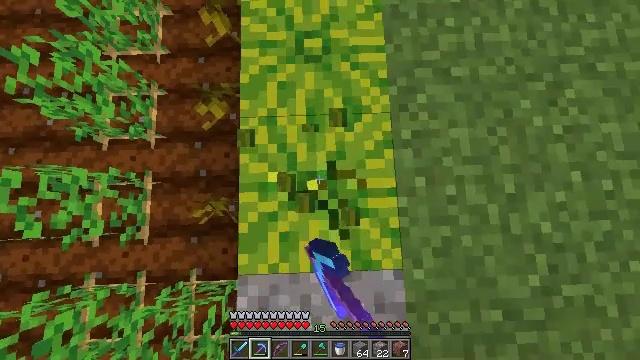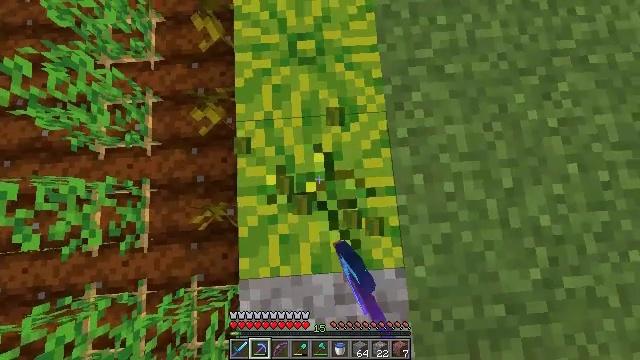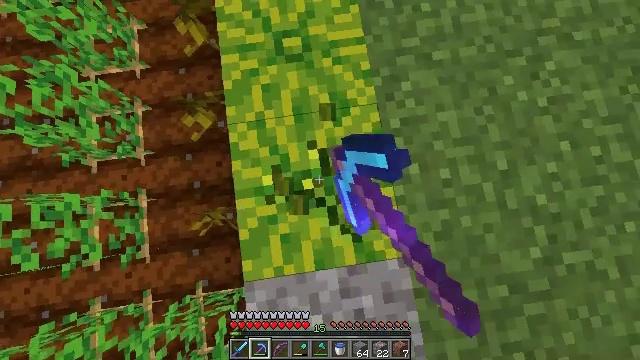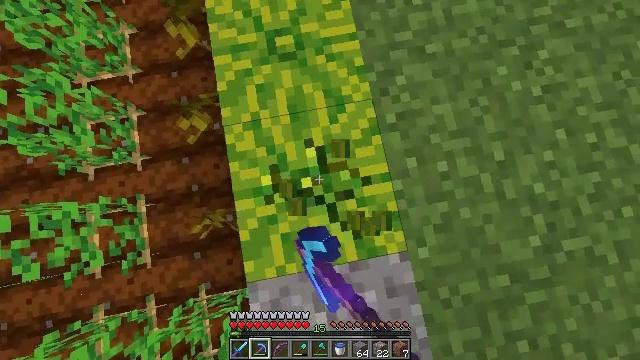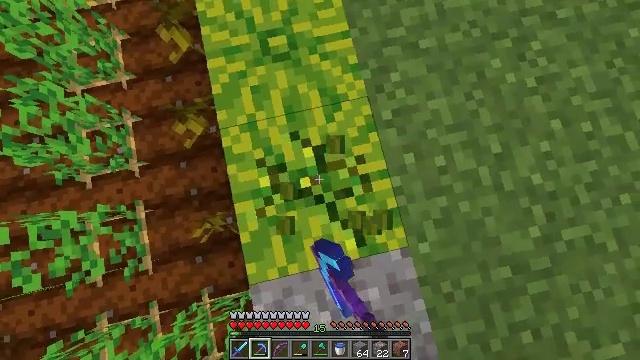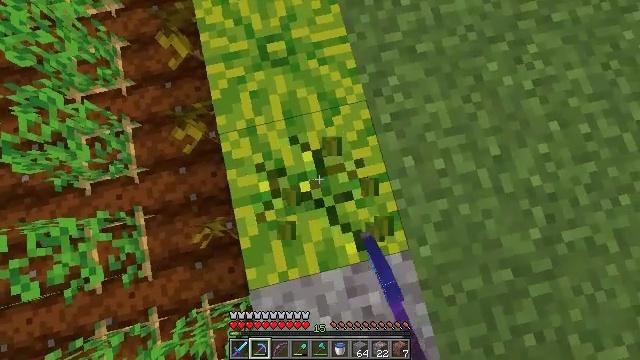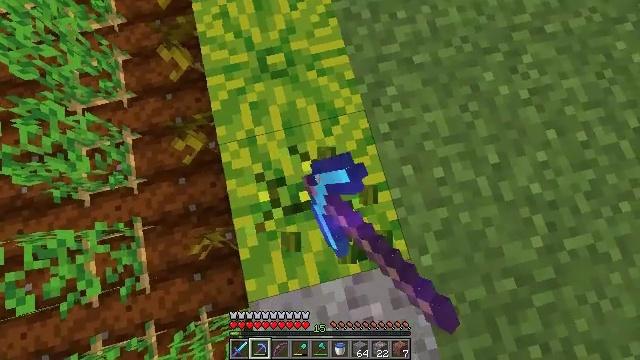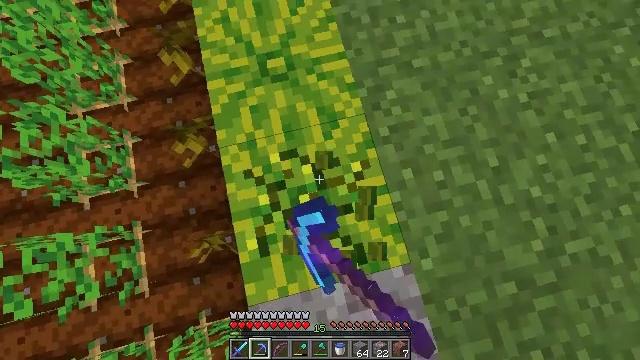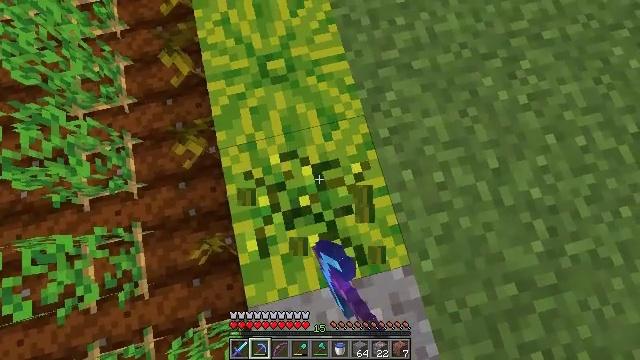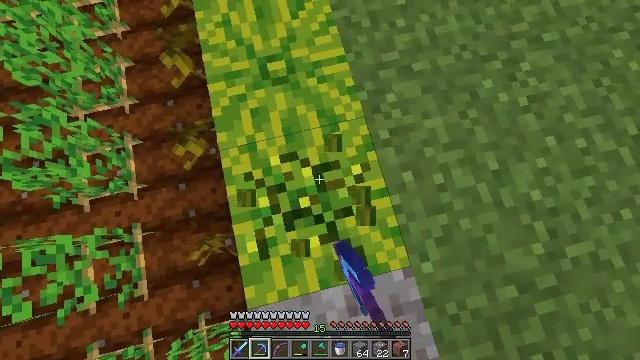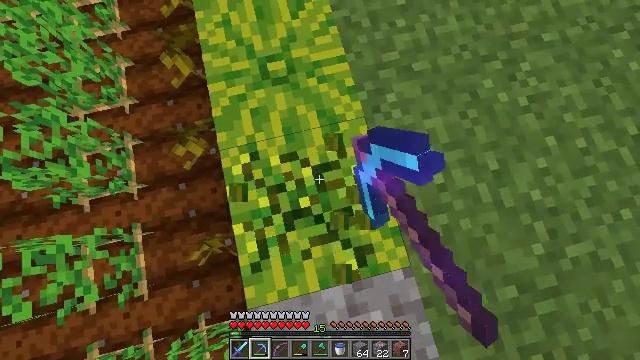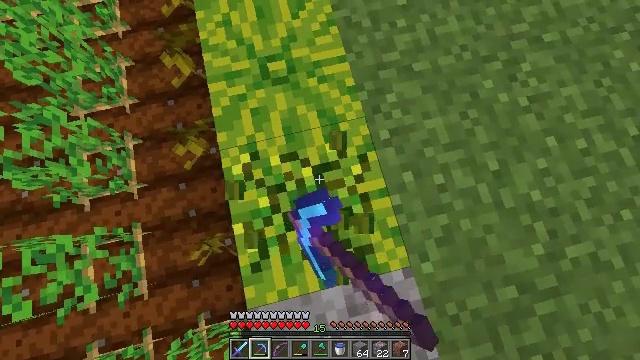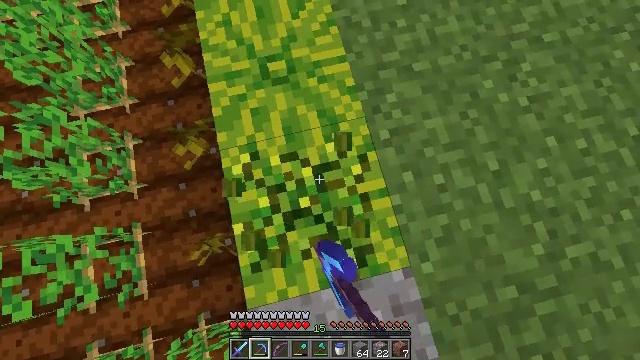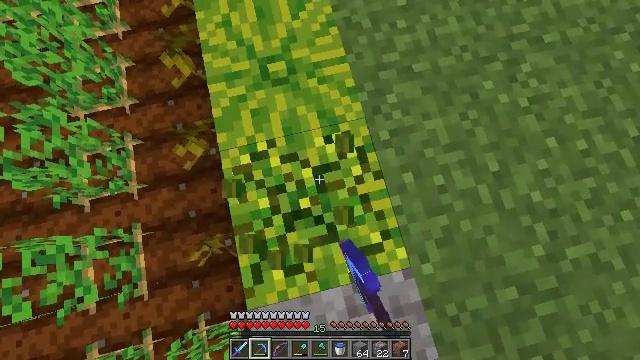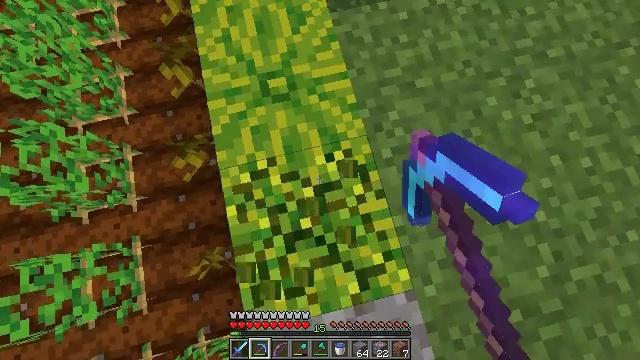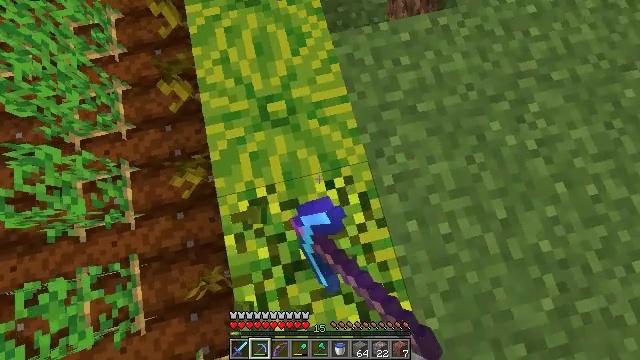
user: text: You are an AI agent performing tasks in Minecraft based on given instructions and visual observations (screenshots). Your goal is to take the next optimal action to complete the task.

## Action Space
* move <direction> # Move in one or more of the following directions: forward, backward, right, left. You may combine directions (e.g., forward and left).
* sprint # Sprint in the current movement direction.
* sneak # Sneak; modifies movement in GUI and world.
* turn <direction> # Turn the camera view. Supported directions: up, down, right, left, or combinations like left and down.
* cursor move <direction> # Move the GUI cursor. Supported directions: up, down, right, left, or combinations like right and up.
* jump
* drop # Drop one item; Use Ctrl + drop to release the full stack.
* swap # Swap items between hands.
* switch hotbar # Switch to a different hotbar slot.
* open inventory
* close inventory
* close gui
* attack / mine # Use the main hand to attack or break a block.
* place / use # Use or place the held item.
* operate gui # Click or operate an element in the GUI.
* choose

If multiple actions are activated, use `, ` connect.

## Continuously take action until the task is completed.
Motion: motion action
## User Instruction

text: Gather melon for food.
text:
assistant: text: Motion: turn right, attack / mine
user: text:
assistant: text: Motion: turn right, attack / mine
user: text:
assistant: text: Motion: turn right, attack / mine
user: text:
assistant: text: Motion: turn right, attack / mine
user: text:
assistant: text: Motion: attack / mine
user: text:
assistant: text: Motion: turn up, attack / mine
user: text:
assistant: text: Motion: attack / mine
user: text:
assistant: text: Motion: attack / mine
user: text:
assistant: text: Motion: attack / mine
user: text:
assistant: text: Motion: attack / mine
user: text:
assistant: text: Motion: attack / mine
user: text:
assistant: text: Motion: attack / mine
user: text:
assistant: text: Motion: move forward, attack / mine
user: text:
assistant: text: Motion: move forward, attack / mine
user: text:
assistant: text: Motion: move forward, attack / mine
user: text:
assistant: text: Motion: attack / mine
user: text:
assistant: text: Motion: turn down, attack / mine
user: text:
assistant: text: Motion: attack / mine
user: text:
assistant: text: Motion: turn down, attack / mine
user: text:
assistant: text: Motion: attack / mine
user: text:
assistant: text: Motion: turn down, attack / mine
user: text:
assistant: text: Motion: turn down, attack / mine
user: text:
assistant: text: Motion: move back, attack / mine
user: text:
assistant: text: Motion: move back, attack / mine
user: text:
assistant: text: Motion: move back, attack / mine
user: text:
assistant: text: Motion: move back, attack / mine
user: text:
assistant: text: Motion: attack / mine
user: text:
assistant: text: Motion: attack / mine
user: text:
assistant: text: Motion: attack / mine
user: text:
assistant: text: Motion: attack / mine